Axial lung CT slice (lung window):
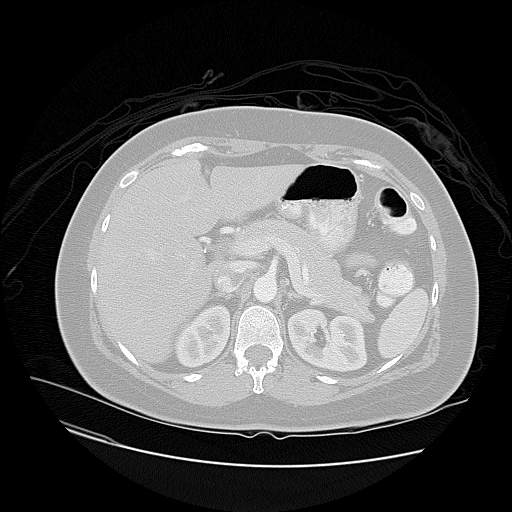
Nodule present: no